Question: I have tried and read so many answers but can't able to figure out how to properly code...
NewsAdapter.java
'''
public class NewsAdapter extends ArrayAdapter{
private static final String DEBUG_TAG = "NEWSADAPTER";
private LayoutInflater inflater;
public NewsAdapter(Activity activity, ArrayList<String> items){
super(activity, R.layout.news_feed, items);
Log.d(DEBUG_TAG, "This is came from the world i know of" + items);
inflater = activity.getWindow().getLayoutInflater();
}
@Override
public View getView(int position, View convertView, ViewGroup parent){
return inflater.inflate(R.layout.news_feed, parent, false);
}
}
'''
news_feed.xml
'''
<?xml version="1.0" encoding="utf-8"?>
<LinearLayout xmlns:android="http://schemas.android.com/apk/res/android"
android:layout_width="match_parent" android:layout_height="match_parent">
<TextView android:id="@+id/title"
android:text="@string/news_title"
android:layout_width="match_parent"
android:layout_height="match_parent"
android:textSize="19sp" />
</LinearLayout>
'''
And the output of above code is ...

How to get items value and how to setText ?
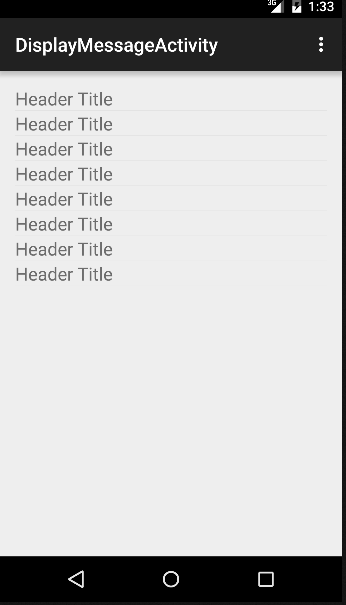
Answer: Do like this:
'''
public class NewsAdapter extends ArrayAdapter{
private static final String DEBUG_TAG = "NEWSADAPTER";
private LayoutInflater inflater;
ArrayList<String> items;
public NewsAdapter(Activity activity, ArrayList<String> items){
inflater = activity.getWindow().getLayoutInflater();
this.items = items;
}
@Override
public View getView(int position, View convertView, ViewGroup parent){
View v = convertView
if(v == null)
v = inflater.inflate(R.layout.news_feed, parent, false);
TextView txtTitle = (TextView) v.findViewById(R.id.title);
txtTitle.setText(items.get(position));
return v;
}
}
'''